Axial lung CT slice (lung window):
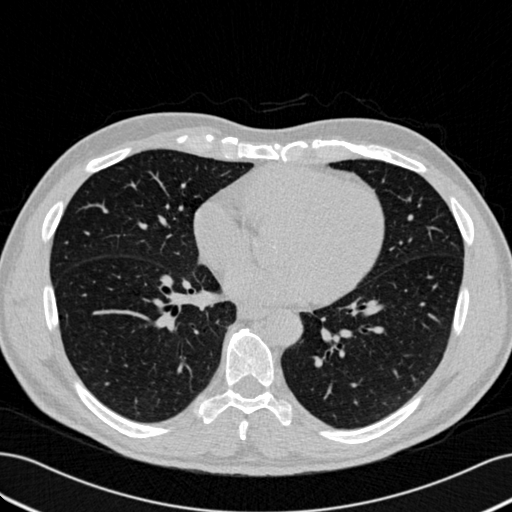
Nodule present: no